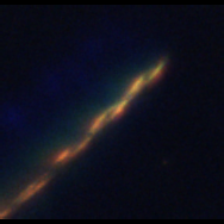
Taxon: Psuedo-nitzschia
Group: Diatoms